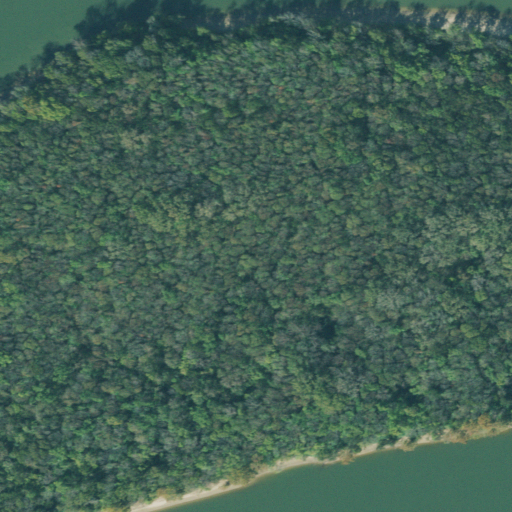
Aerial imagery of island in Tennessee named Wolf Island containing woody wetlands, open water, deciduous forest, and herbaceous wetlands